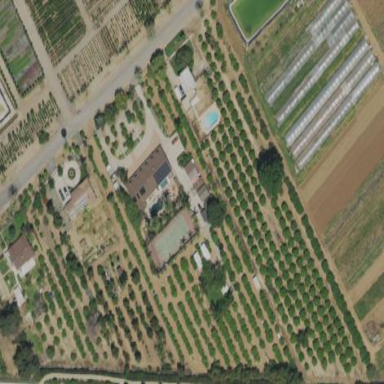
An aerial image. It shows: Orchard.